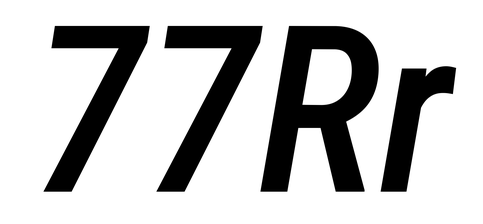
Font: Roboto-Italic_Condensed_Medium_Italic